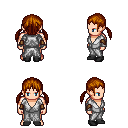
a pixel art fantasy rpg character, male body template, human, light skin, white robe, magenta pants, brunette twin-tailed hairstyle, leather bracers, black shoes, four views (front, back, left, right), 2x2 character sprite sheet, small pixel art, hard edges, no anti-aliasing